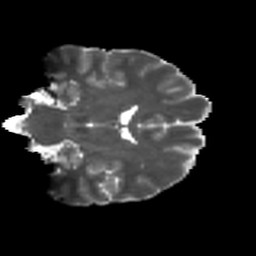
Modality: T2w
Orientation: coronal
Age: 22
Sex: male
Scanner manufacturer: ge
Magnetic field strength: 3 T
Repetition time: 7.8 s
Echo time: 0.0607 s